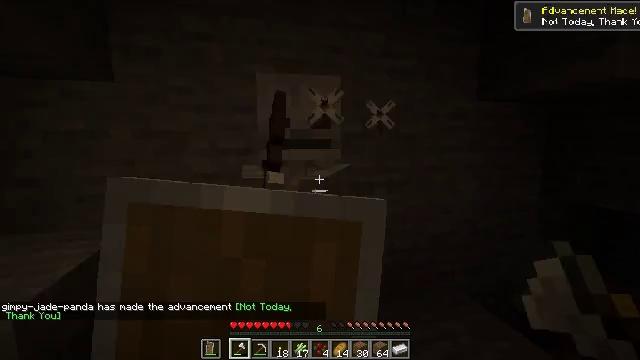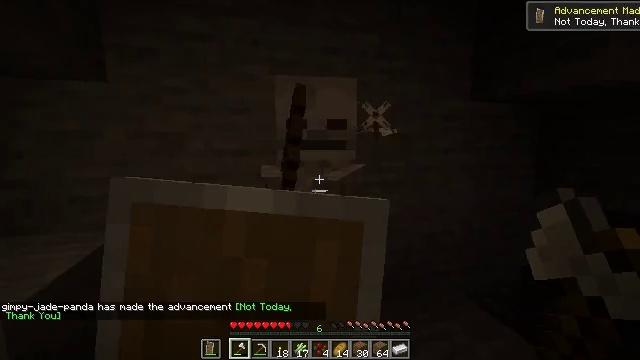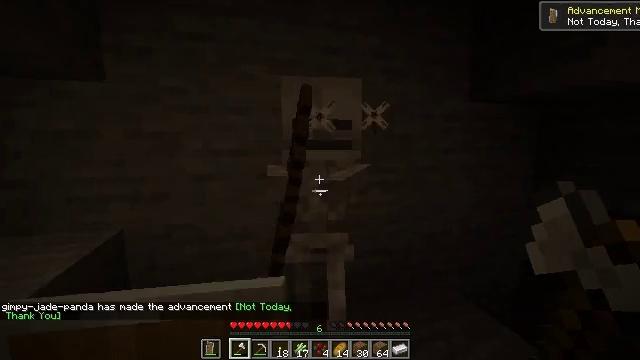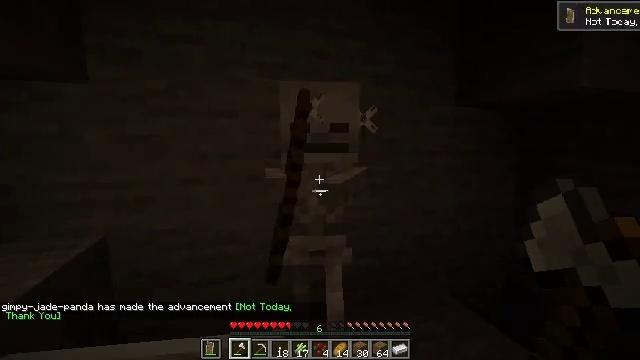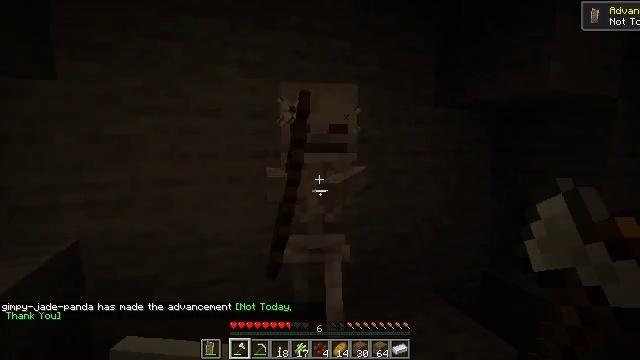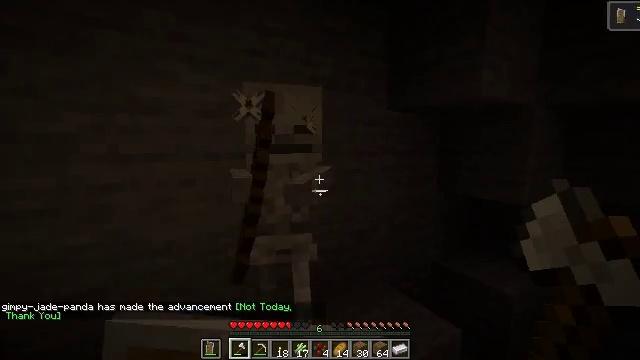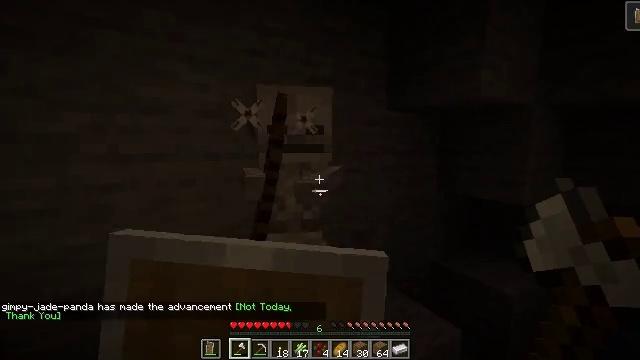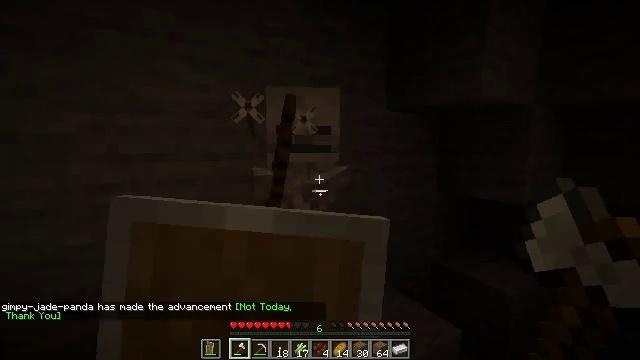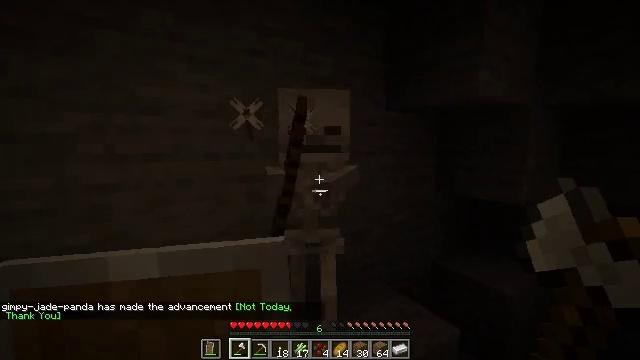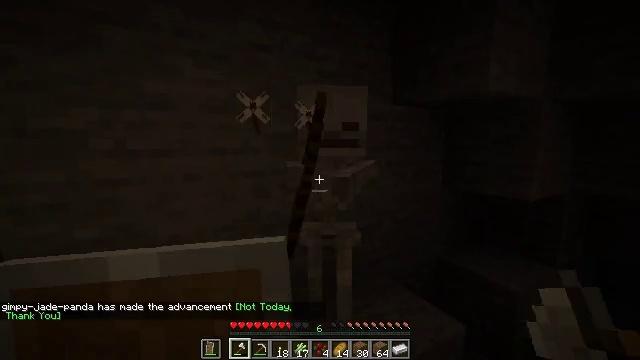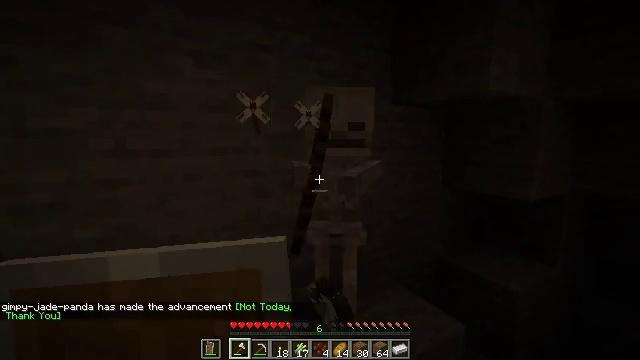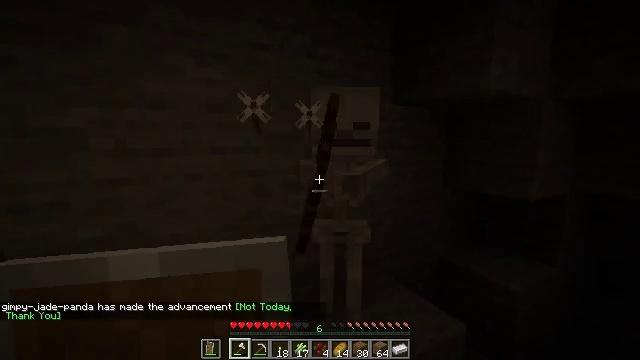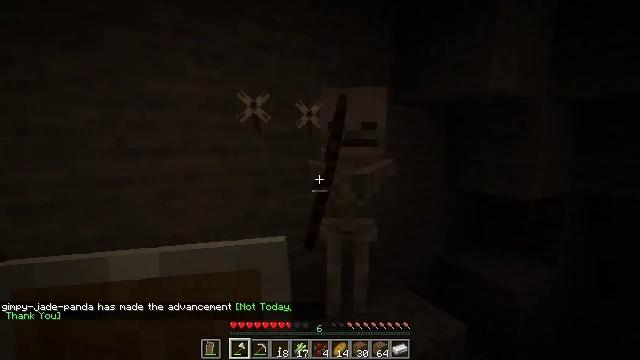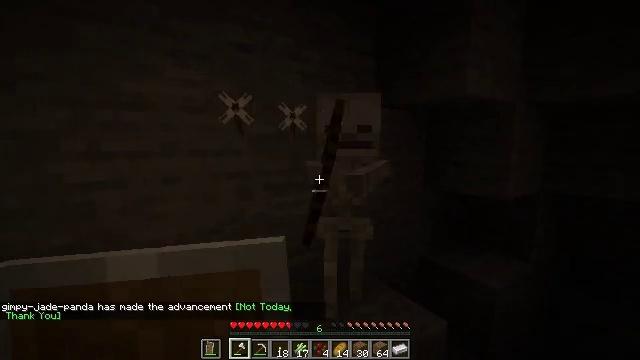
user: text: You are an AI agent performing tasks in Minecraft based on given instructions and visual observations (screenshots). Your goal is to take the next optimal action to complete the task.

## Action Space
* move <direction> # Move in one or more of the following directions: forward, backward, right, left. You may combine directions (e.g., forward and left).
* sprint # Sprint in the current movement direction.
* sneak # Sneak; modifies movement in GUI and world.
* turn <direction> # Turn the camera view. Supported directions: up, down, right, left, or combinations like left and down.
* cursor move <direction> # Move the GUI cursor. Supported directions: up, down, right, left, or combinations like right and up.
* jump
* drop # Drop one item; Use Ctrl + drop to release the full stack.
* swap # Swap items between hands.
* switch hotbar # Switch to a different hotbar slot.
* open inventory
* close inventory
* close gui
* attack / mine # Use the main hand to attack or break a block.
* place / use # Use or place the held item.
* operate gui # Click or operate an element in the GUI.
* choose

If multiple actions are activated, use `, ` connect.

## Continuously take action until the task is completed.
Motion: motion action
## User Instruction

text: Hunt the skeleton.
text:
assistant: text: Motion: use / place
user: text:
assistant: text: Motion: use / place
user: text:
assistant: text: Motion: turn right, use / place
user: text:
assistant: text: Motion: turn right, use / place
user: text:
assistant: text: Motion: turn right, use / place
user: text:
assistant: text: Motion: use / place
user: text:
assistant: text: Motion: use / place
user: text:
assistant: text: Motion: no_op
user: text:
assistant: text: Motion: turn left and down, attack / mine
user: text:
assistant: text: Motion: attack / mine
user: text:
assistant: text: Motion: attack / mine
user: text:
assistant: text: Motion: no_op
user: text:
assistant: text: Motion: turn right
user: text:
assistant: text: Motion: no_op